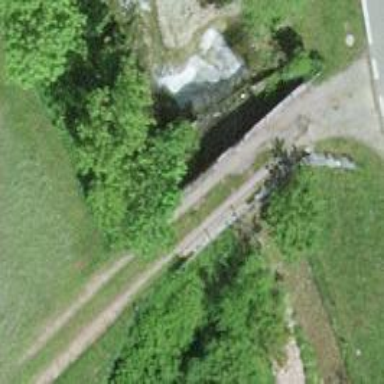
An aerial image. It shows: Track road passing over bridge with grade 3 tracktype.